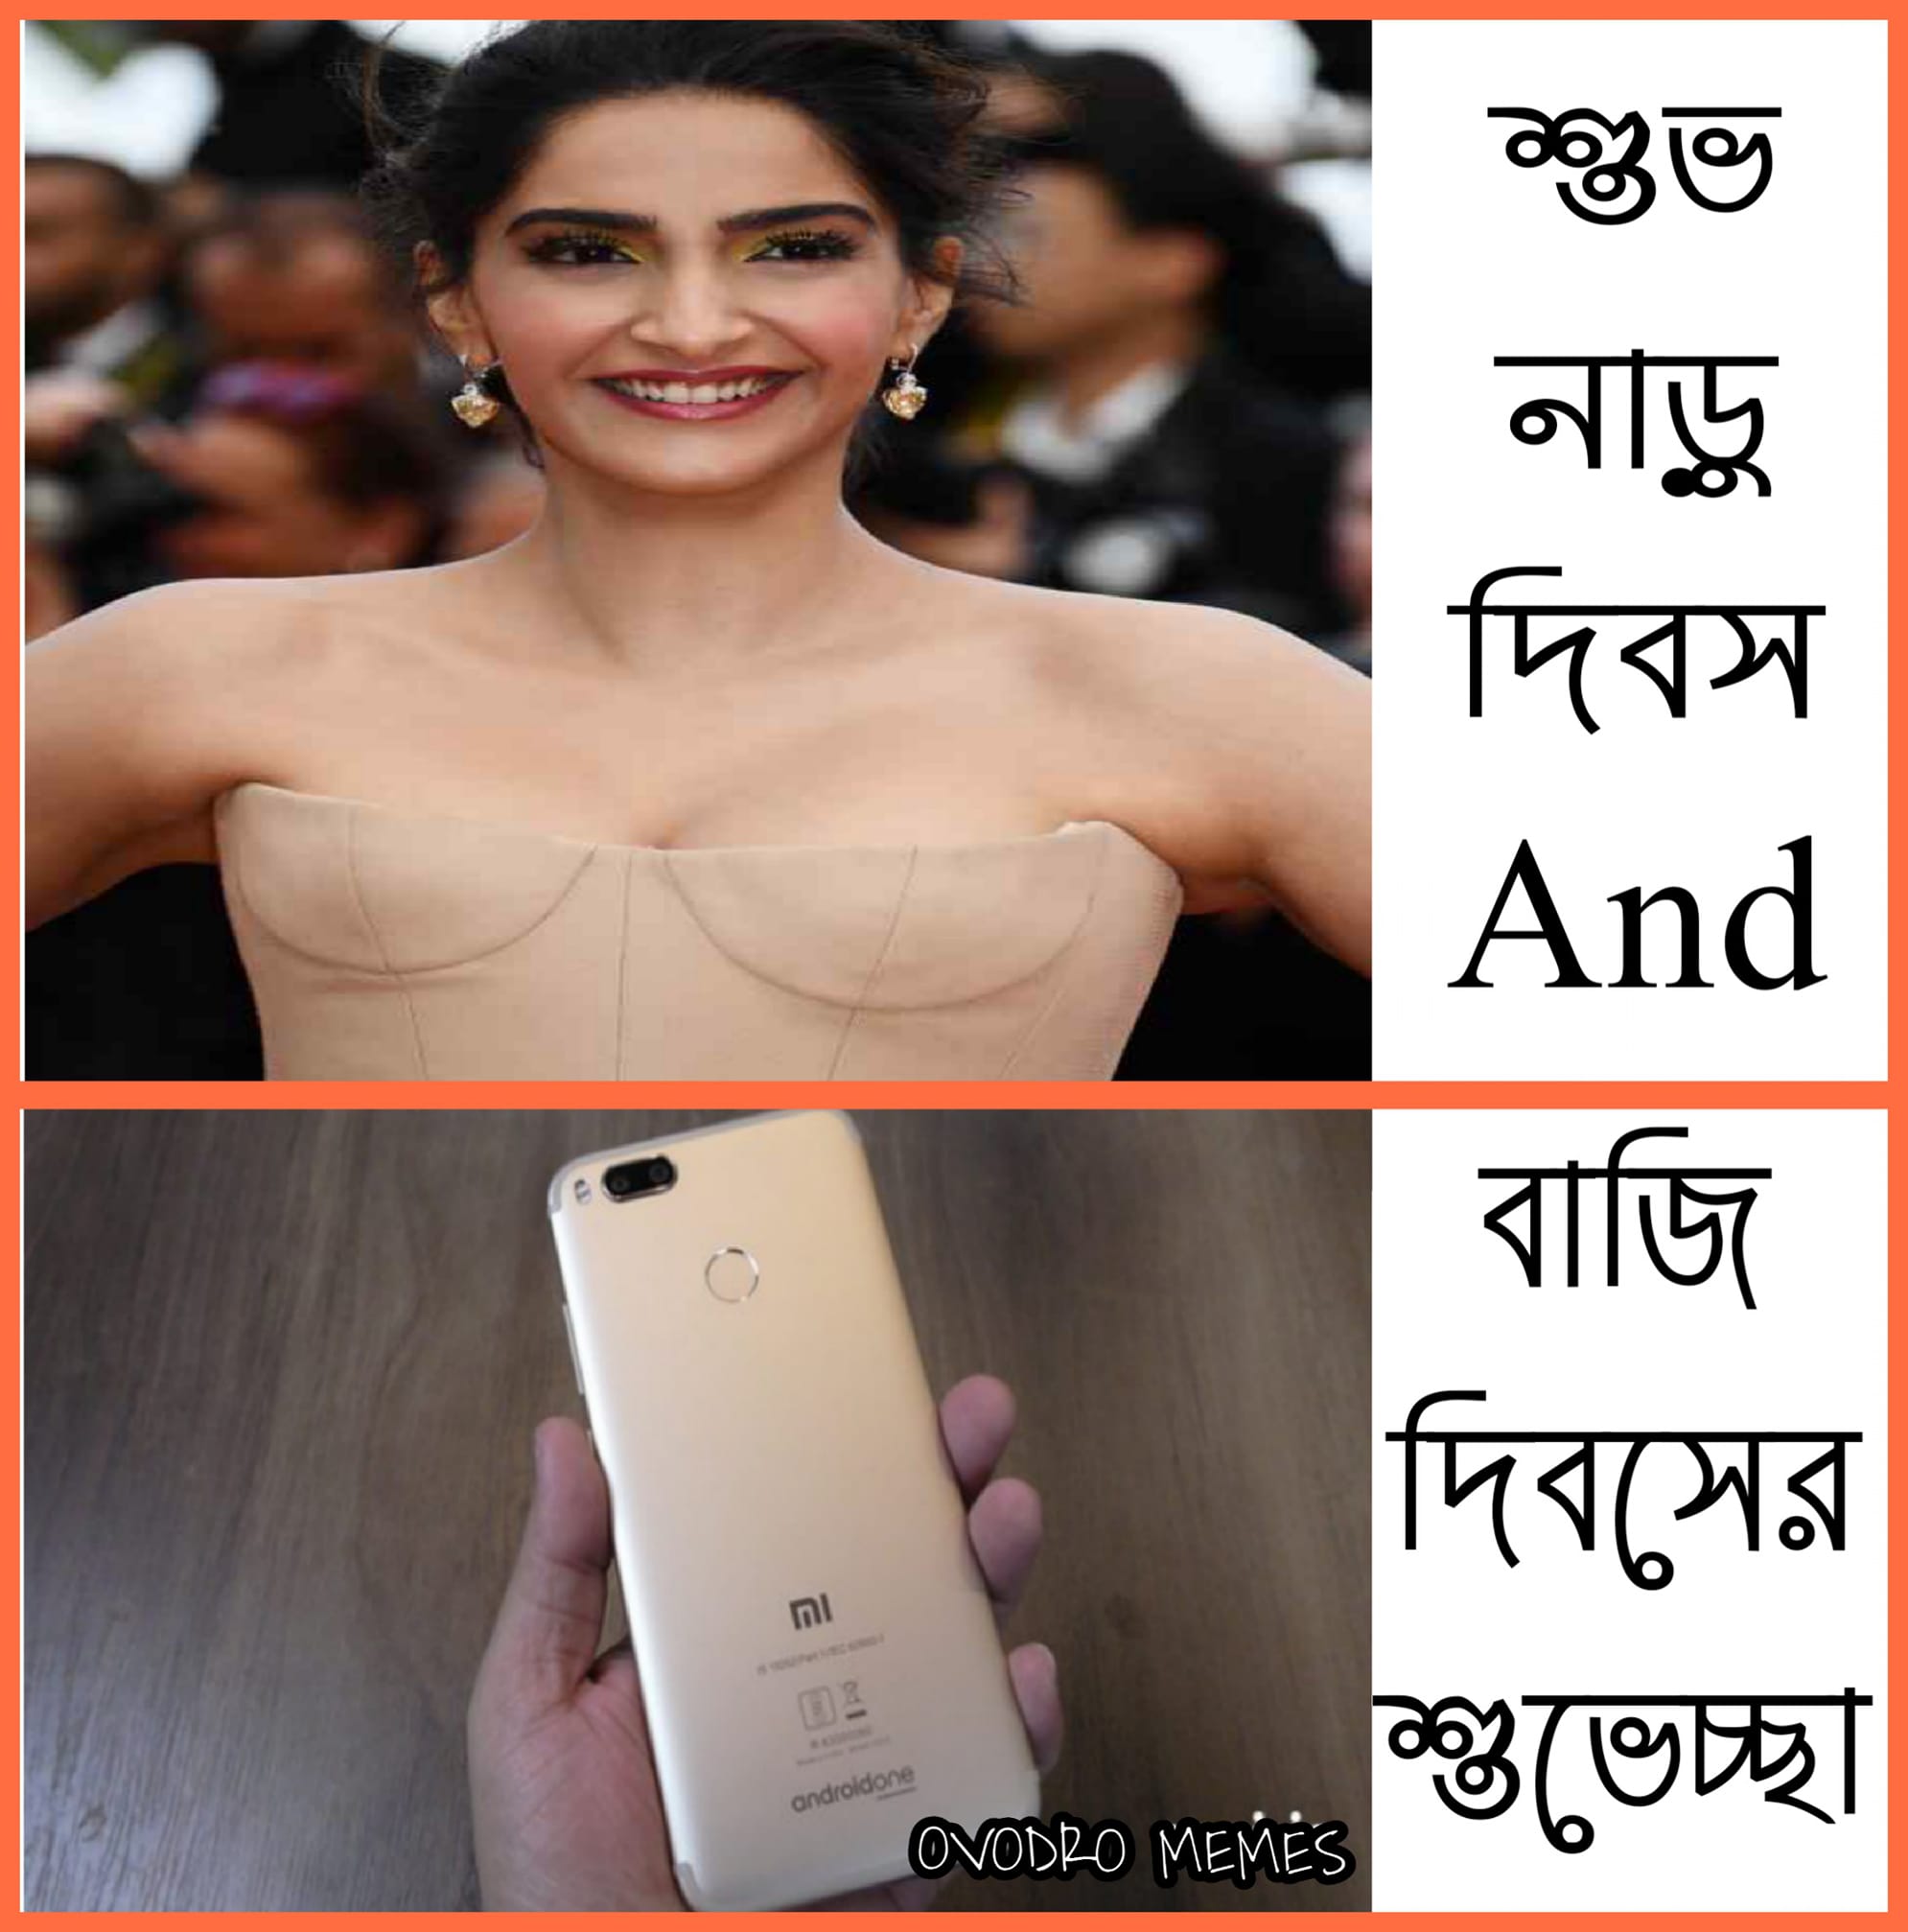
Caption: শুভ নাড়ু দিবস  And  বাজি দিবসের শুভেচ্ছা
Label: hate